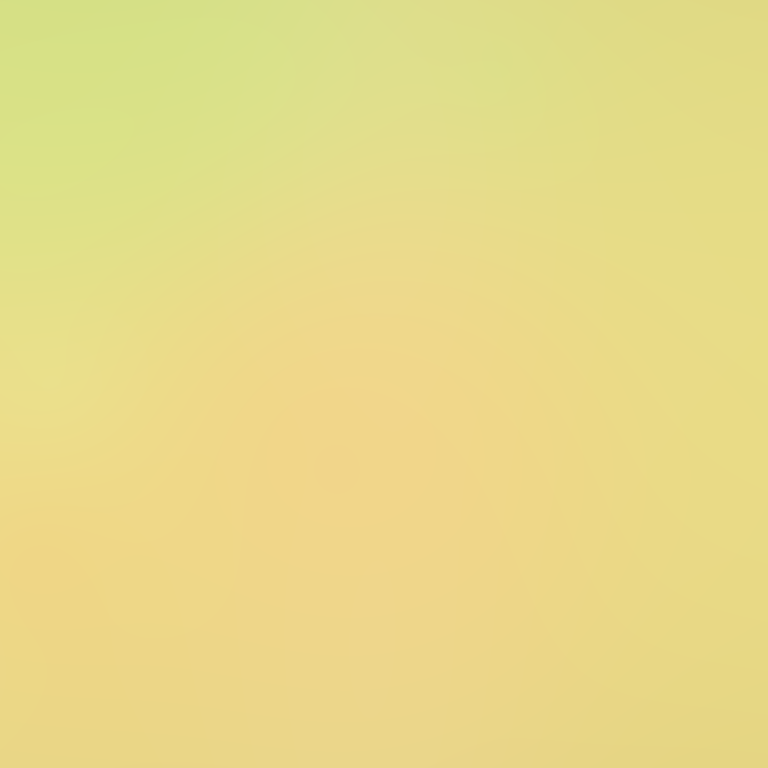
Abstract light effect, smooth gradient from soft yellow to pale green, calm atmosphere, diffuse light, no room, no furniture, no objects.